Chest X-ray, PA view. Patient: 39 years old, sex M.
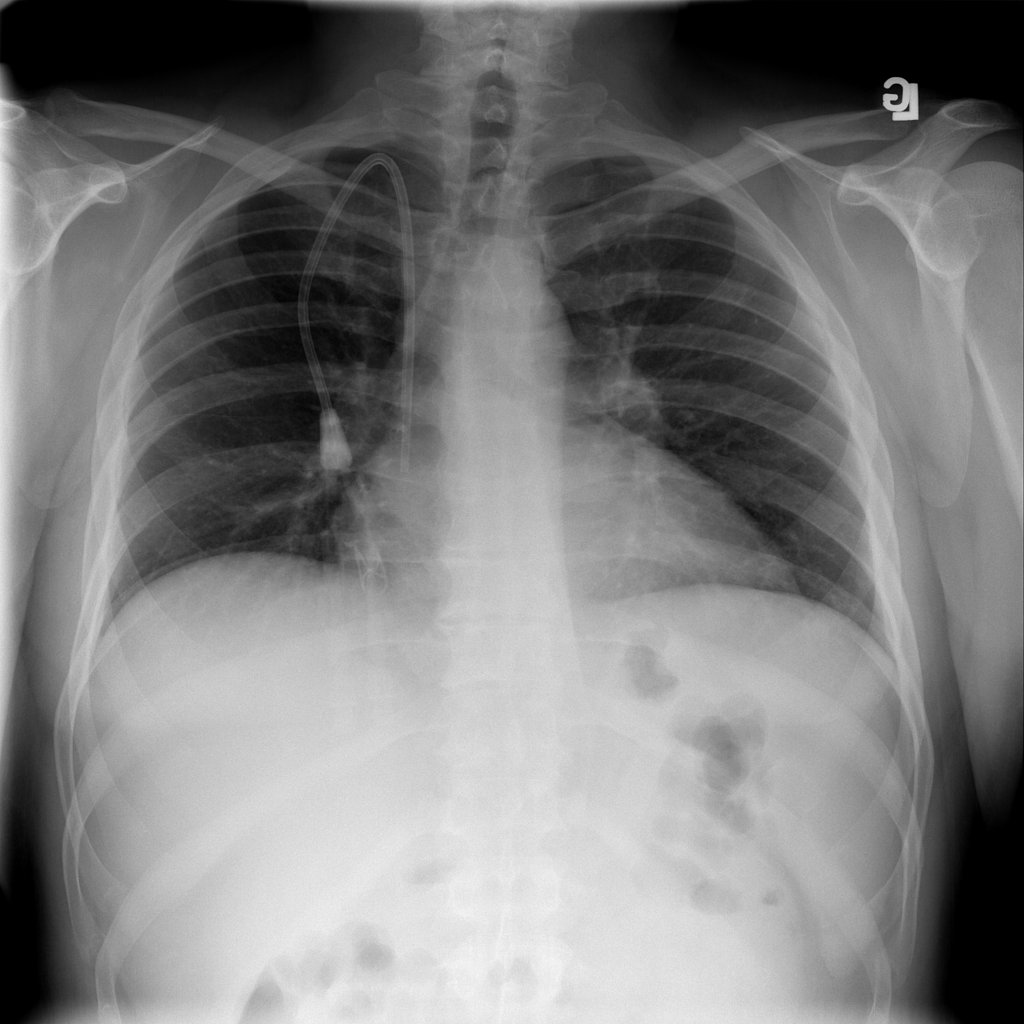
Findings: No Finding